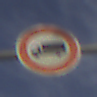
Verkehrszeichen: VerbotFuerKraftfahrzeugeUeberDreiKommaFuenfTonnen
Umgebung: Outdoor, Suburban
Tageszeit: MorningAfternoon
Wetter: PartlyCloudy
Licht: Natural
Jahreszeit: NotSpecified
Kontrast: HighContrast